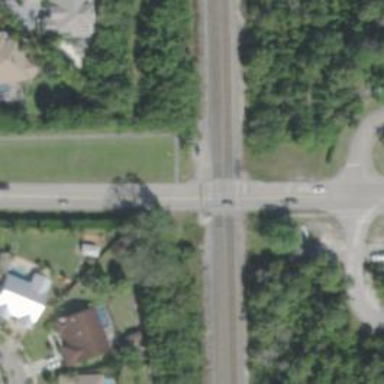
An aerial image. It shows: Level crossing with lights at railway intersection.